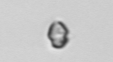
Label: Heterocapsa_rotundata